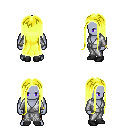
a pixel art fantasy rpg character, male body template, dark elf, purple skin, white robe, gold greaves, gold extra-long hairstyle, bracelets, black shoes, four views (front, back, left, right), 2x2 character sprite sheet, small pixel art, hard edges, no anti-aliasing